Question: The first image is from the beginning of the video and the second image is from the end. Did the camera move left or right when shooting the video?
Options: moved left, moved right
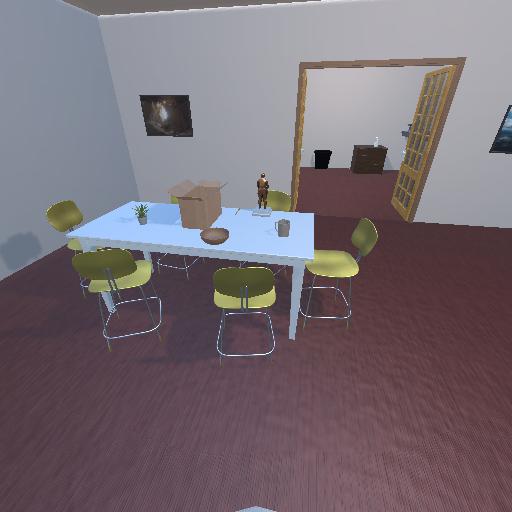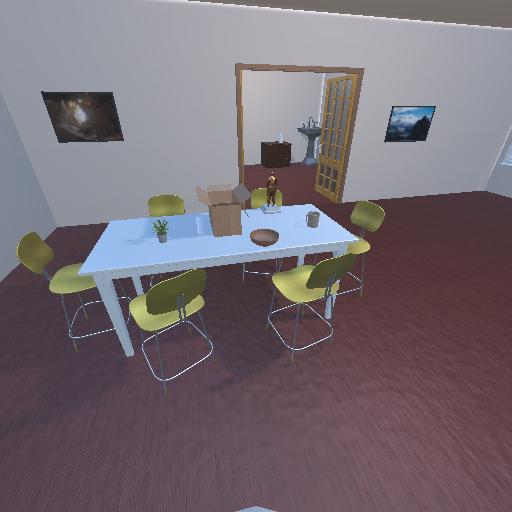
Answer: moved left